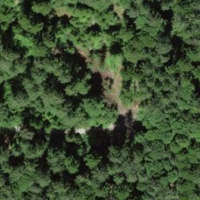
EUNIS habitat code: 43
Species observed at this site:
Petasites albus